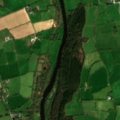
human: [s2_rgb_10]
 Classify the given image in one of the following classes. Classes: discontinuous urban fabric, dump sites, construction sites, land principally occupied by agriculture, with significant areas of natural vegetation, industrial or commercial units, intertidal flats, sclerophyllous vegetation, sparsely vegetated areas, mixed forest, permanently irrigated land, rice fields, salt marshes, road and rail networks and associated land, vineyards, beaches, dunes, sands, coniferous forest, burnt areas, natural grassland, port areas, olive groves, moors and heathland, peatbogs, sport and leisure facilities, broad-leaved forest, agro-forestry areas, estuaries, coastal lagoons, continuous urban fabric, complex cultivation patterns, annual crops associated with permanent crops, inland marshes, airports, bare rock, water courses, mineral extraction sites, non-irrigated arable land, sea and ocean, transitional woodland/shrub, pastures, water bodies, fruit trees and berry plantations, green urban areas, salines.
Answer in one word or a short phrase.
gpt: pastures, land principally occupied by agriculture, with significant areas of natural vegetation, mixed forest